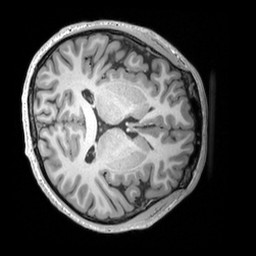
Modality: T1w
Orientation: axial
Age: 20
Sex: male
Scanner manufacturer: siemens
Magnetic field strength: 3 T
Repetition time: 2.53 s
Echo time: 0.00298 s